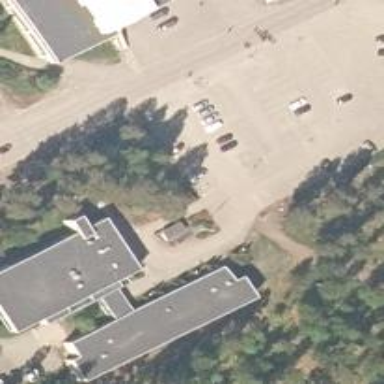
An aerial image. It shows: Office building.